Interaction volume radius: 10 \u00c5
Interaction volume height: 25 \u00c5
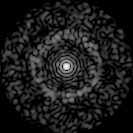
Disorder parameter: 0.8485